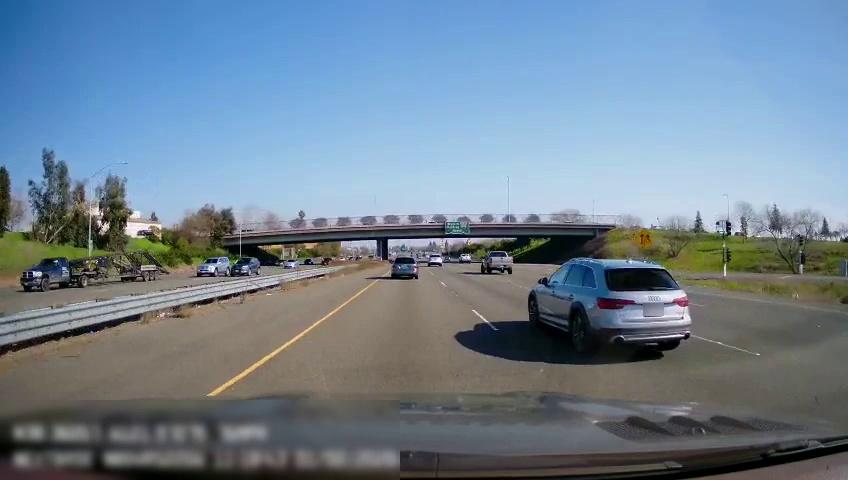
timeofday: Day
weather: Sunny
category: Drivable Space
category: Drivable Space
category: Vehicles | Car
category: Vehicles | Car
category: Vehicles | Truck
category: Vehicles | SUV
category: Vehicles | Car
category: Vehicles | Car
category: Vehicles | Truck
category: Vehicles | SUV
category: Vehicles | Car
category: Vehicles | Truck
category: Lanes | Current Lane
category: Lanes | Current Lane
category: Lanes | Alternate Lane
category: Lanes | Alternate Lane
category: Traffic | Signs
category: Traffic | Signs
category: Traffic | Lights
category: Traffic | Lights
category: Traffic | Lights
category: Traffic | Lights